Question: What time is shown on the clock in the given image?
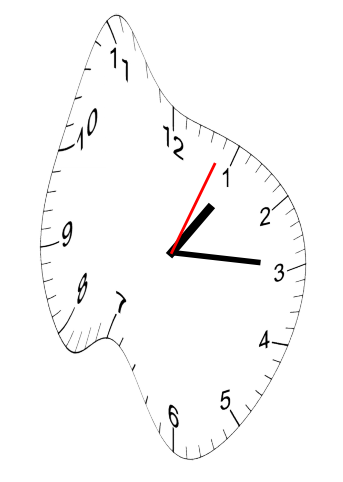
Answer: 01:15:04